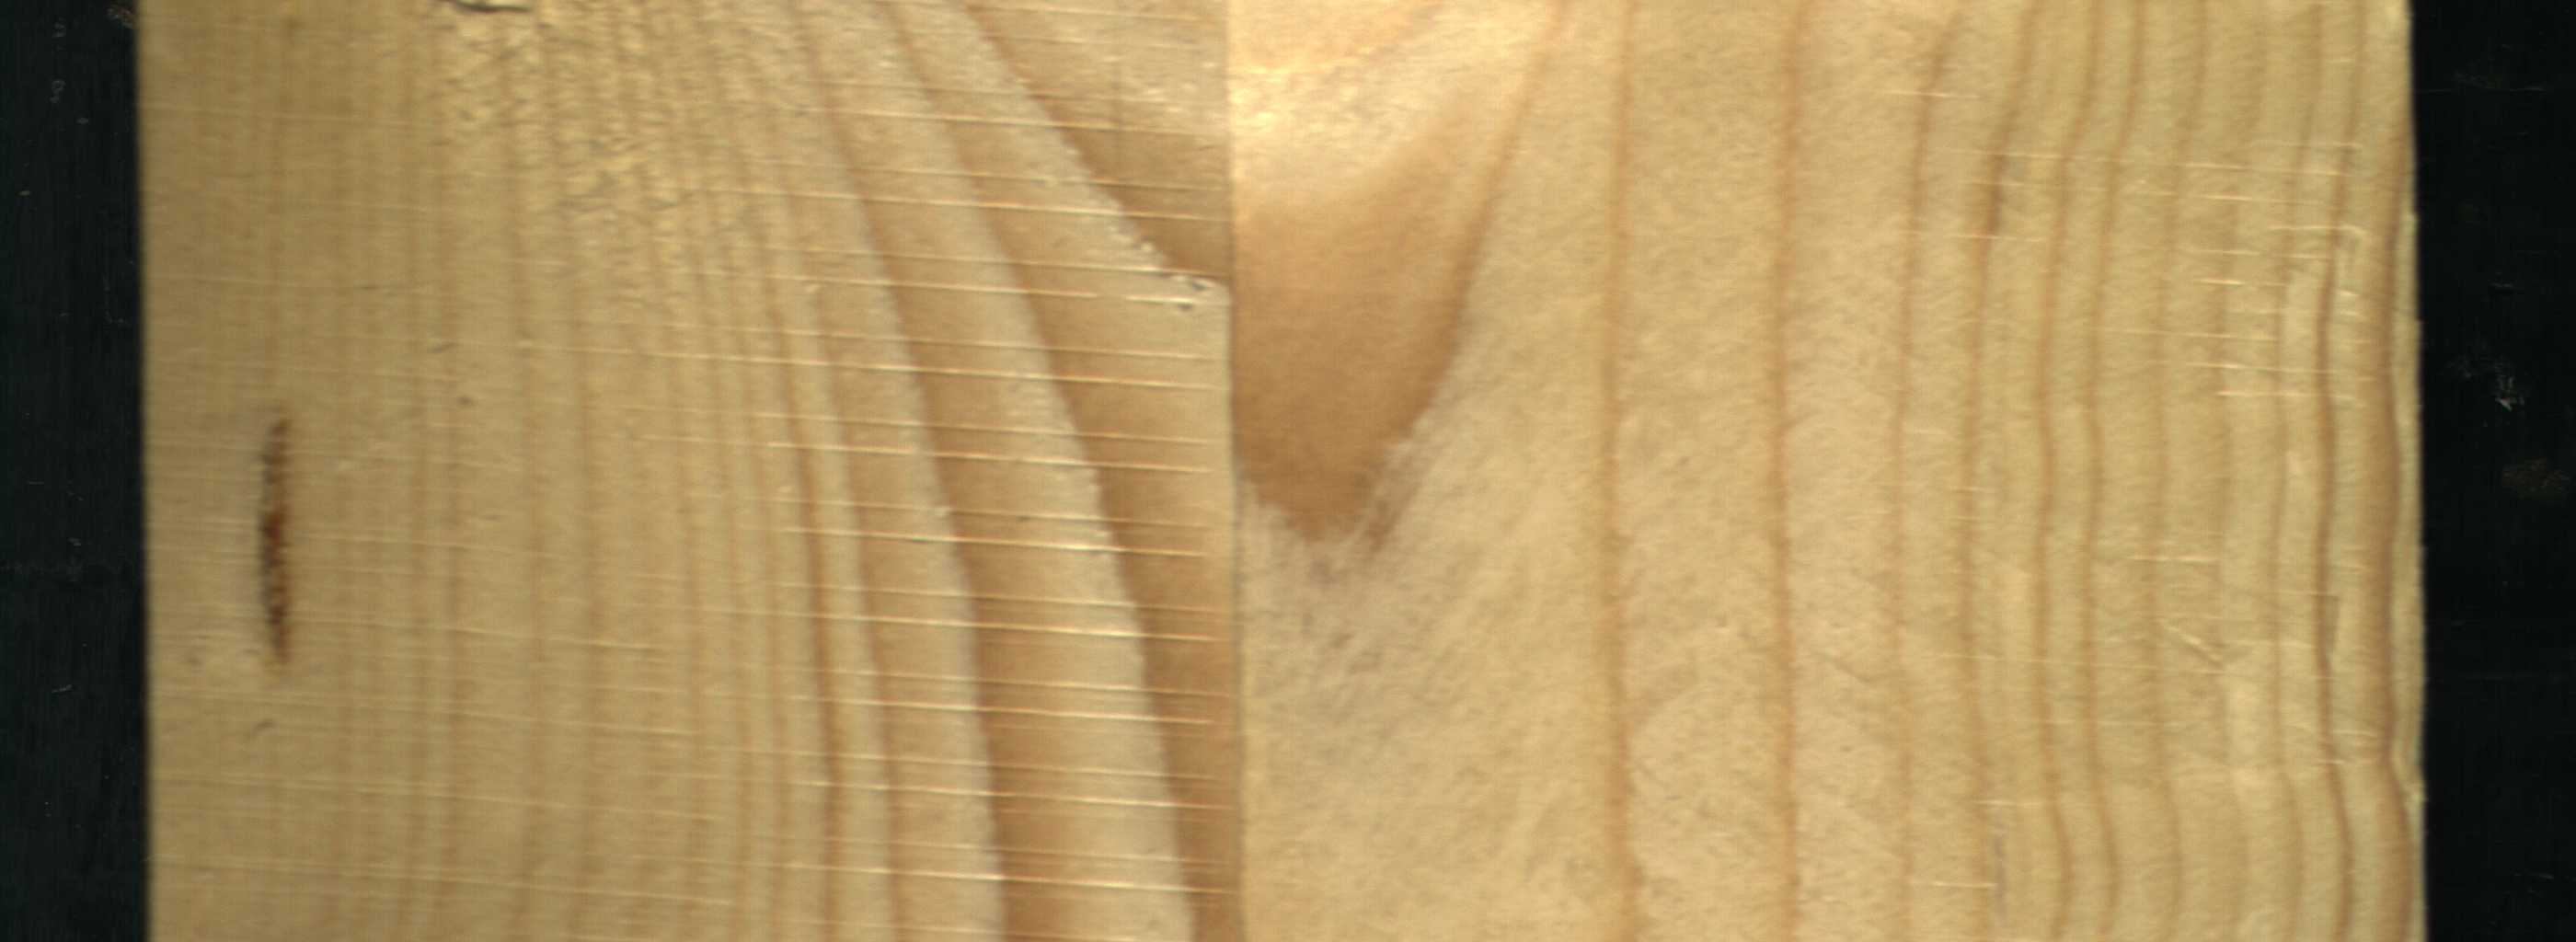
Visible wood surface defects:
resin